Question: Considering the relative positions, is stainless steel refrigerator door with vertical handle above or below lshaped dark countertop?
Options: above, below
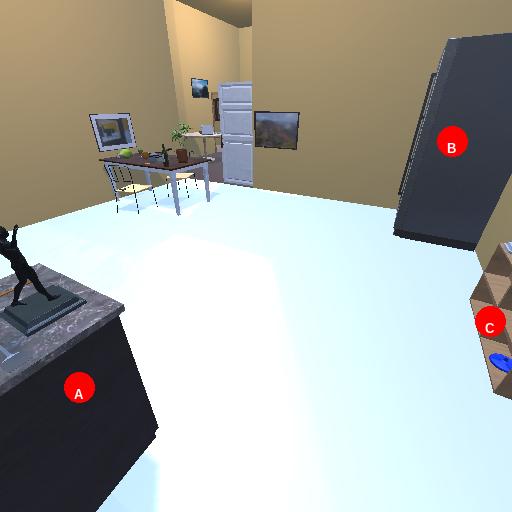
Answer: above